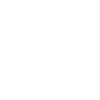
Label: dusty